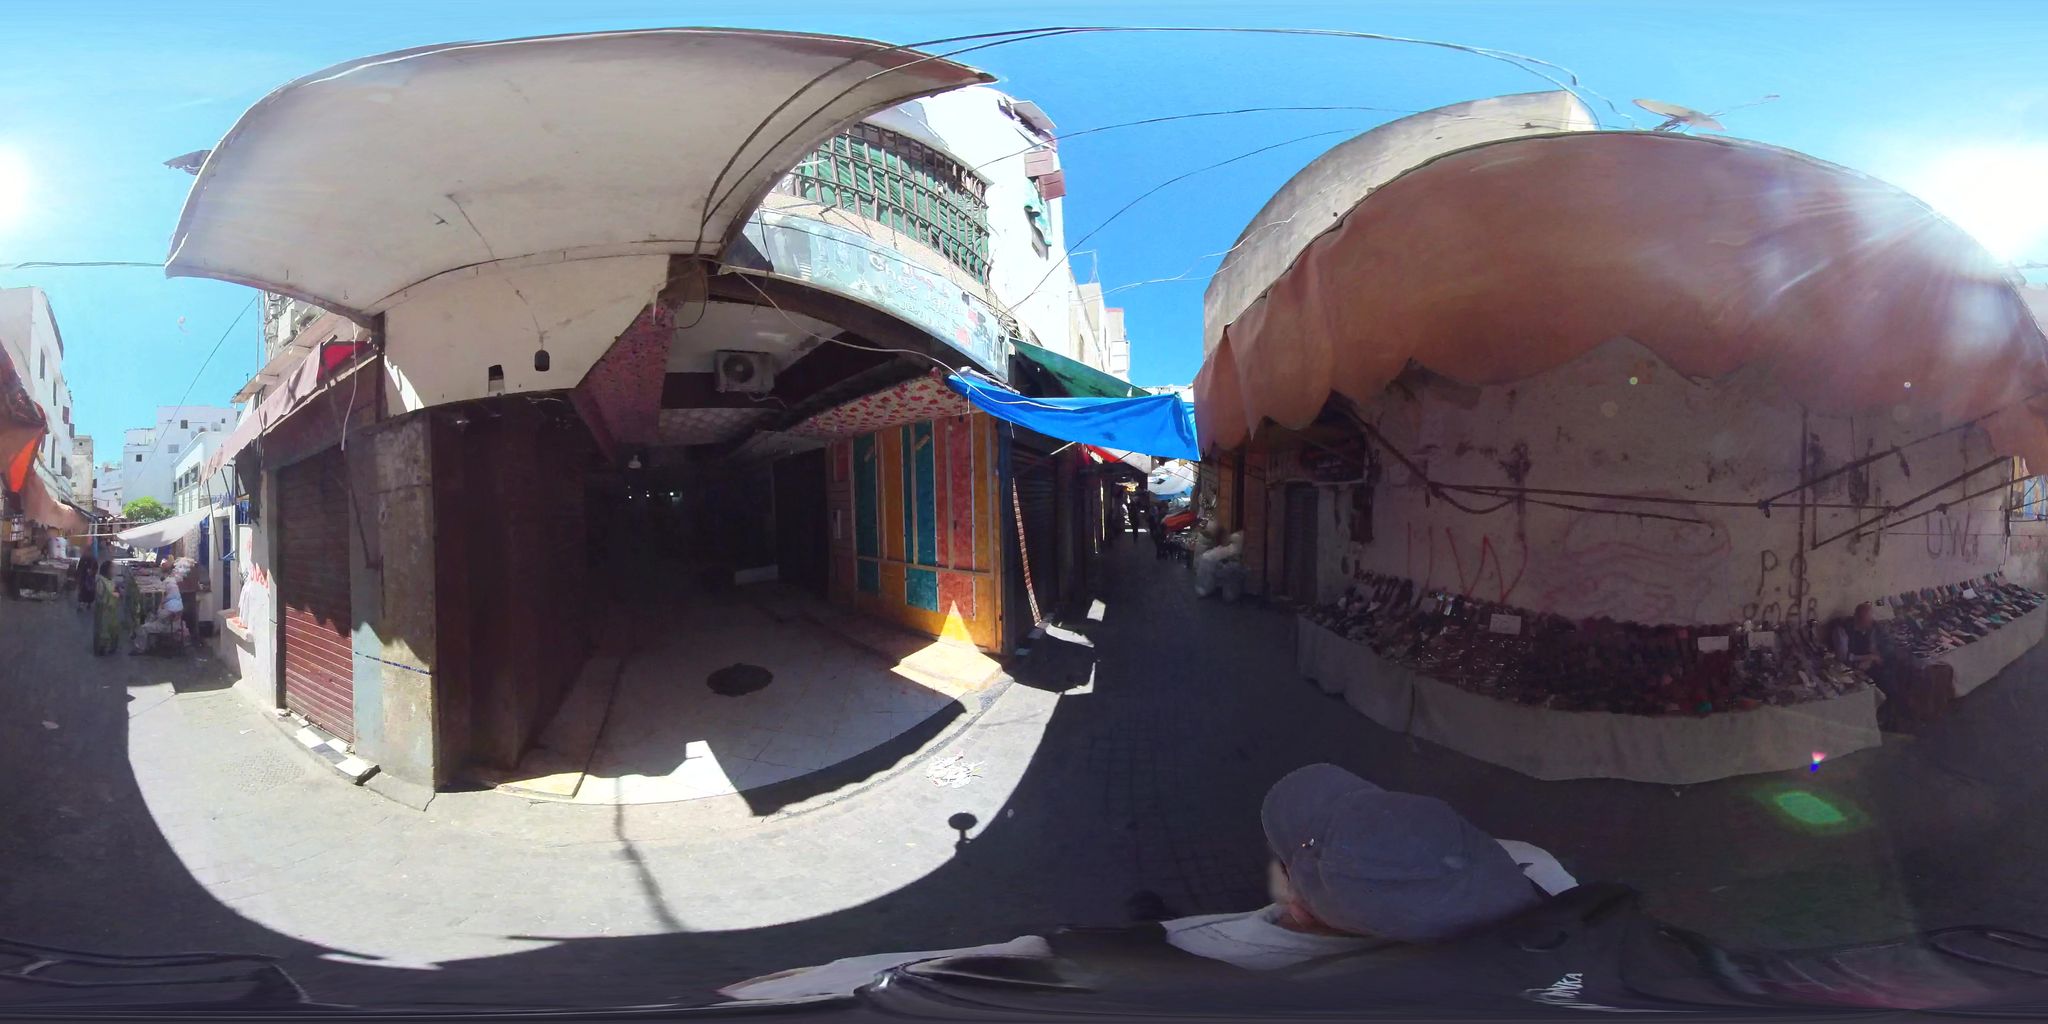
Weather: clear
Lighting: day
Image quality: good
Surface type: cycling surface
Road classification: service
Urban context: urban centre
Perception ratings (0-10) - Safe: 0.62, Lively: 6.7, Beautiful: 0.87, Boring: 0.87, Depressing: 1.31, Wealthy: 1.95